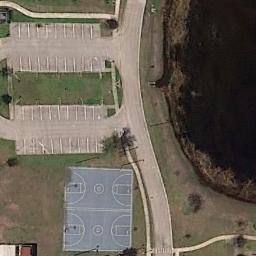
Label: basketball_court